Question: I want to get the complete information of a http header when a http request has made by using http-on-modify-request.
Example of the information i want to get:

i have this code:
'''
myObserver.prototype = {
observe: function(subject, topic, data) {
if("http-on-modify-request"){
var httpChannel =
subject.QueryInterface(Components.interfaces.nsIHttpChannel);
alert("URI: " + httpChannel.originalURI.spec);
alert("User-Agent: " + httpChannel.getRequestHeader('user-agent'));
}
},
register: function() {
var observerService = Components.classes["@mozilla.org/observer-service;1"]
.getService(Components.interfaces.nsIObserverService);
observerService.addObserver(this, "http-on-modify-request", false);
},
unregister: function() {
var observerService = Components.classes["@mozilla.org/observer-service;1"]
.getService(Components.interfaces.nsIObserverService);
observerService.removeObserver(this, "http-on-modify-request");
}
}
'''
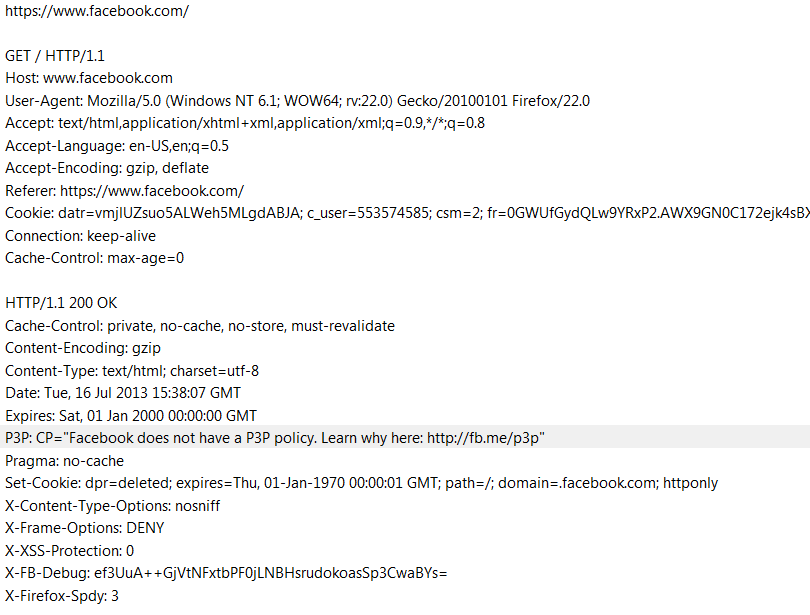
Answer: I never used a way of getting them all at once, but you should be able to get them individually with the way you are doing.
I tried it too for the referer, but it didn't work, but i found that if you do:
'''
httpChannel.referrer.host
'''
(referrer has two r's), it shows the address of the referer.
Additionally, you might want to take a look at the source code of <URL>, it does what you are trying to do.
You might find additional help in this link: <URL>
And this one: <URL>